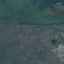
Land use / land cover class: Pasture